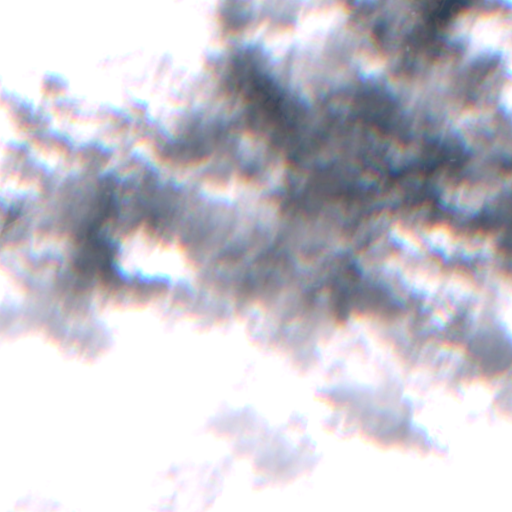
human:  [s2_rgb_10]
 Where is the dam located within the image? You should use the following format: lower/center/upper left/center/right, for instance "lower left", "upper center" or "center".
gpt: The dam is located in the upper right of the image.
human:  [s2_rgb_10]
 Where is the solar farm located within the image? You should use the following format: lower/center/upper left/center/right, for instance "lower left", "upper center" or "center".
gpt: The solar farm is located in the lower left of the image.
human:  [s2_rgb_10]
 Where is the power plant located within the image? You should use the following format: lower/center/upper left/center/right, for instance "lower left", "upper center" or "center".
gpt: There is no power plant in the image.